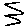
Label: zigzag